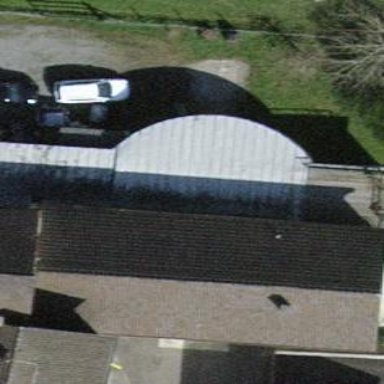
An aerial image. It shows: View of roof of building.